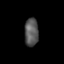
Tissue: prostate
Cell type: B cells
Senescence score: 0.6998
Nuclear area (px): 388
Mean DAPI intensity: 86.064